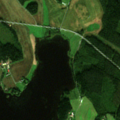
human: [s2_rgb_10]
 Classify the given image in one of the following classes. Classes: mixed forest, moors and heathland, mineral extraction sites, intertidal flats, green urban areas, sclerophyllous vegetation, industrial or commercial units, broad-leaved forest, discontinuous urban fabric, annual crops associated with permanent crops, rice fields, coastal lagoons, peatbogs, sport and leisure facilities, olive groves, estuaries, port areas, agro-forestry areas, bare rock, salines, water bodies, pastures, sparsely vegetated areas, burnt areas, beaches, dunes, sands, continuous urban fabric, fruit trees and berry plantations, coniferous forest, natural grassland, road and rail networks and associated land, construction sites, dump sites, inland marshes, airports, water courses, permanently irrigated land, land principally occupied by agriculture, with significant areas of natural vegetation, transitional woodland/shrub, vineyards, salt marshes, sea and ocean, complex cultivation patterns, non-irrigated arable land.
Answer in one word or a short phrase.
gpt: non-irrigated arable land, land principally occupied by agriculture, with significant areas of natural vegetation, mixed forest, water bodies